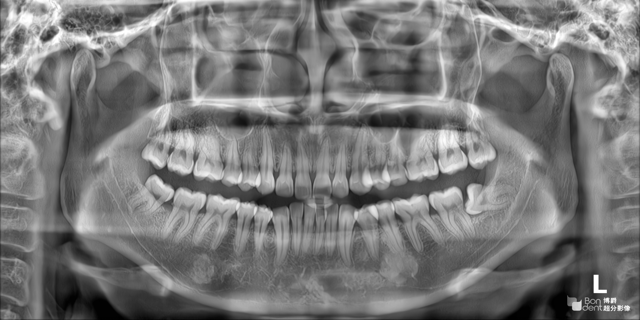
adult